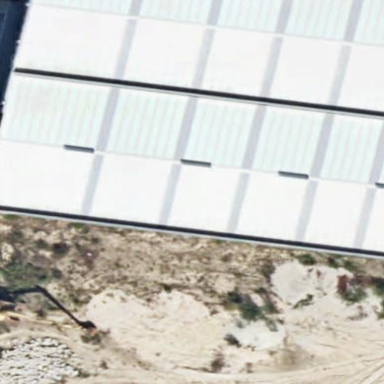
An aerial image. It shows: Industrial building.